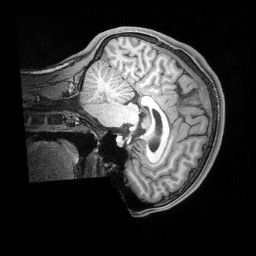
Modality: T1w
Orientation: sagittal
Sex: male
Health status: ill
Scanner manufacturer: siemens
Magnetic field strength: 3 T
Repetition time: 2.4 s
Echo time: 0.00201 s